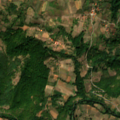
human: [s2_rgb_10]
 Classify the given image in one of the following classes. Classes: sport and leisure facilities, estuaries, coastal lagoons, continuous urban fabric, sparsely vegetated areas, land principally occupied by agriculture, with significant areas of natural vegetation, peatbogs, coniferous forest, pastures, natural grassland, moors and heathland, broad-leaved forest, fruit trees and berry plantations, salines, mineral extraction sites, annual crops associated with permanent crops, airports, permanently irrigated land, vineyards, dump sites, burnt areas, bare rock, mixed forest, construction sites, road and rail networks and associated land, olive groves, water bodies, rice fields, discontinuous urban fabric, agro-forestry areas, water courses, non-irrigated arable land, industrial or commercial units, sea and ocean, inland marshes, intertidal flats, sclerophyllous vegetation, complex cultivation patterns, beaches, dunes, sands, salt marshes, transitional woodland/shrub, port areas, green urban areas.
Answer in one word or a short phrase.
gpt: complex cultivation patterns, land principally occupied by agriculture, with significant areas of natural vegetation, broad-leaved forest, transitional woodland/shrub